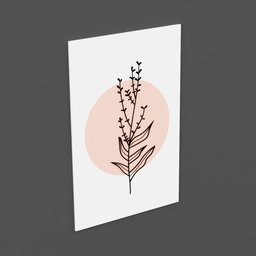
Label: decoration